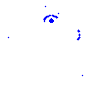
Particle: electron